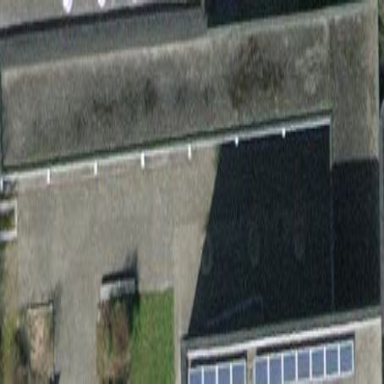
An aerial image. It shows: View of roof of building.